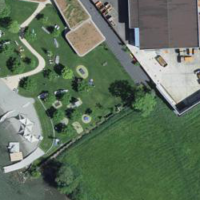
EUNIS habitat code: 53
Species observed at this site:
Eriophorum angustifolium